Question: I just need the files from jar file which are in resources directory at run time...
I know some ways just like...
'''
ImageIO.read(Login.class.getResource("res/images/icon.png"));
'''
Here I can read Images from the directory within JAR which is added to the build path in eclipse but here I am facing some issue while getting some ".so" file and some "cascade_hand.xml" file from resources/cascades/... ,
I had tried this too..but this doesn't works..
'''
CascadeClassifier cascade = new CascadeClassifier(
"resources/cascades/haarcascade_mcs_leftear.xml");
'''
nor this works...
'''
CascadeClassifier cascade = new CascadeClassifier(this.getClass().getResourceAsStream("resources/cascades/haarcascade_mcs_leftear.xml");
'''
I know there is way to copy that file in some temp directory and use them but I really don't know it how to do it ?
'''
InputStream is = this.getClass().getResourceAsStream("resources/cascades/haarcascade_mcs_leftear.xml");
'''
Is there any other way to access that type of files from Runnable JAR ?
I had also some issue in jar file created with eclipse.
Eclipse creates Runnable jar file and creates directories of resources directories within jar file which are in build path but, in real the all are created as one parent directory in jar file.
I have the folder hierarchy in eclipse is just like as following image.

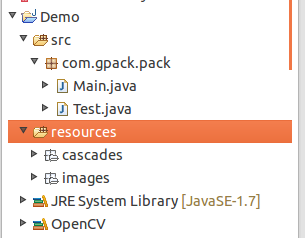
Answer: Unfortunately, OpenCV does the file reading in native code, so the only way is to first copy the data to a temporary file.
'''
String tempDir="tmp"; //TODO: use a sensible default
Path tmp = Files.createTempFile(tempDir, "cv");
Files.copy(Login.class.getResourceAsStream(
"resources/cascades/haarcascade_mcs_leftear.xml"), tmp);
CascadeClassifier cascade = new CascadeClassifier(tmp.toString());
'''